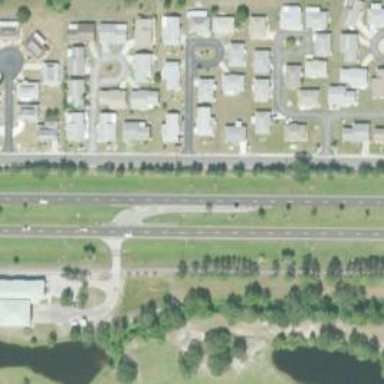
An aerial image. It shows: Secondary link road.